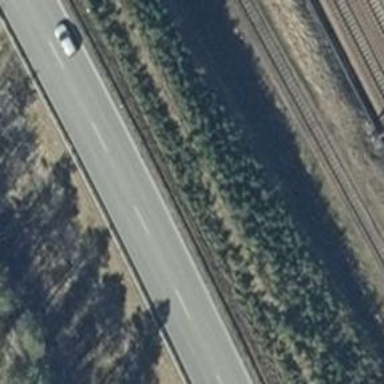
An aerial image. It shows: Tertiary road with asphalt surface and embankment.